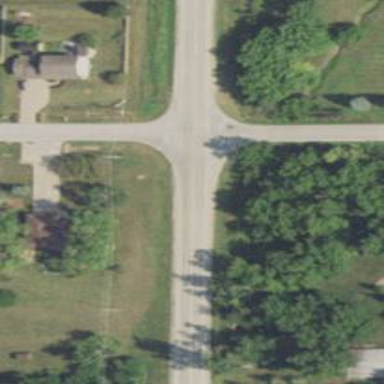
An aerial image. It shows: Road with stop sign.